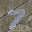
Label: 7